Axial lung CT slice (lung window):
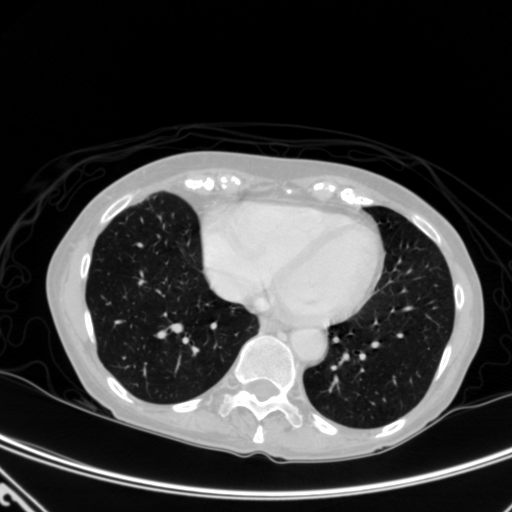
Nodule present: no